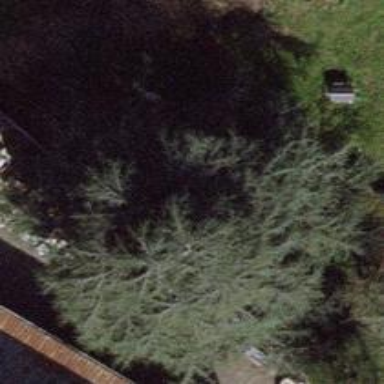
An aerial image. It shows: Needle-leaved tree in nature.